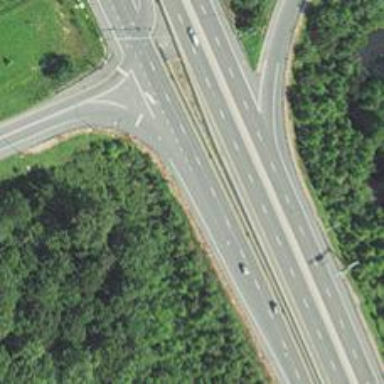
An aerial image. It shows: This image shows trunk highway that functions as expressway.